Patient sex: M
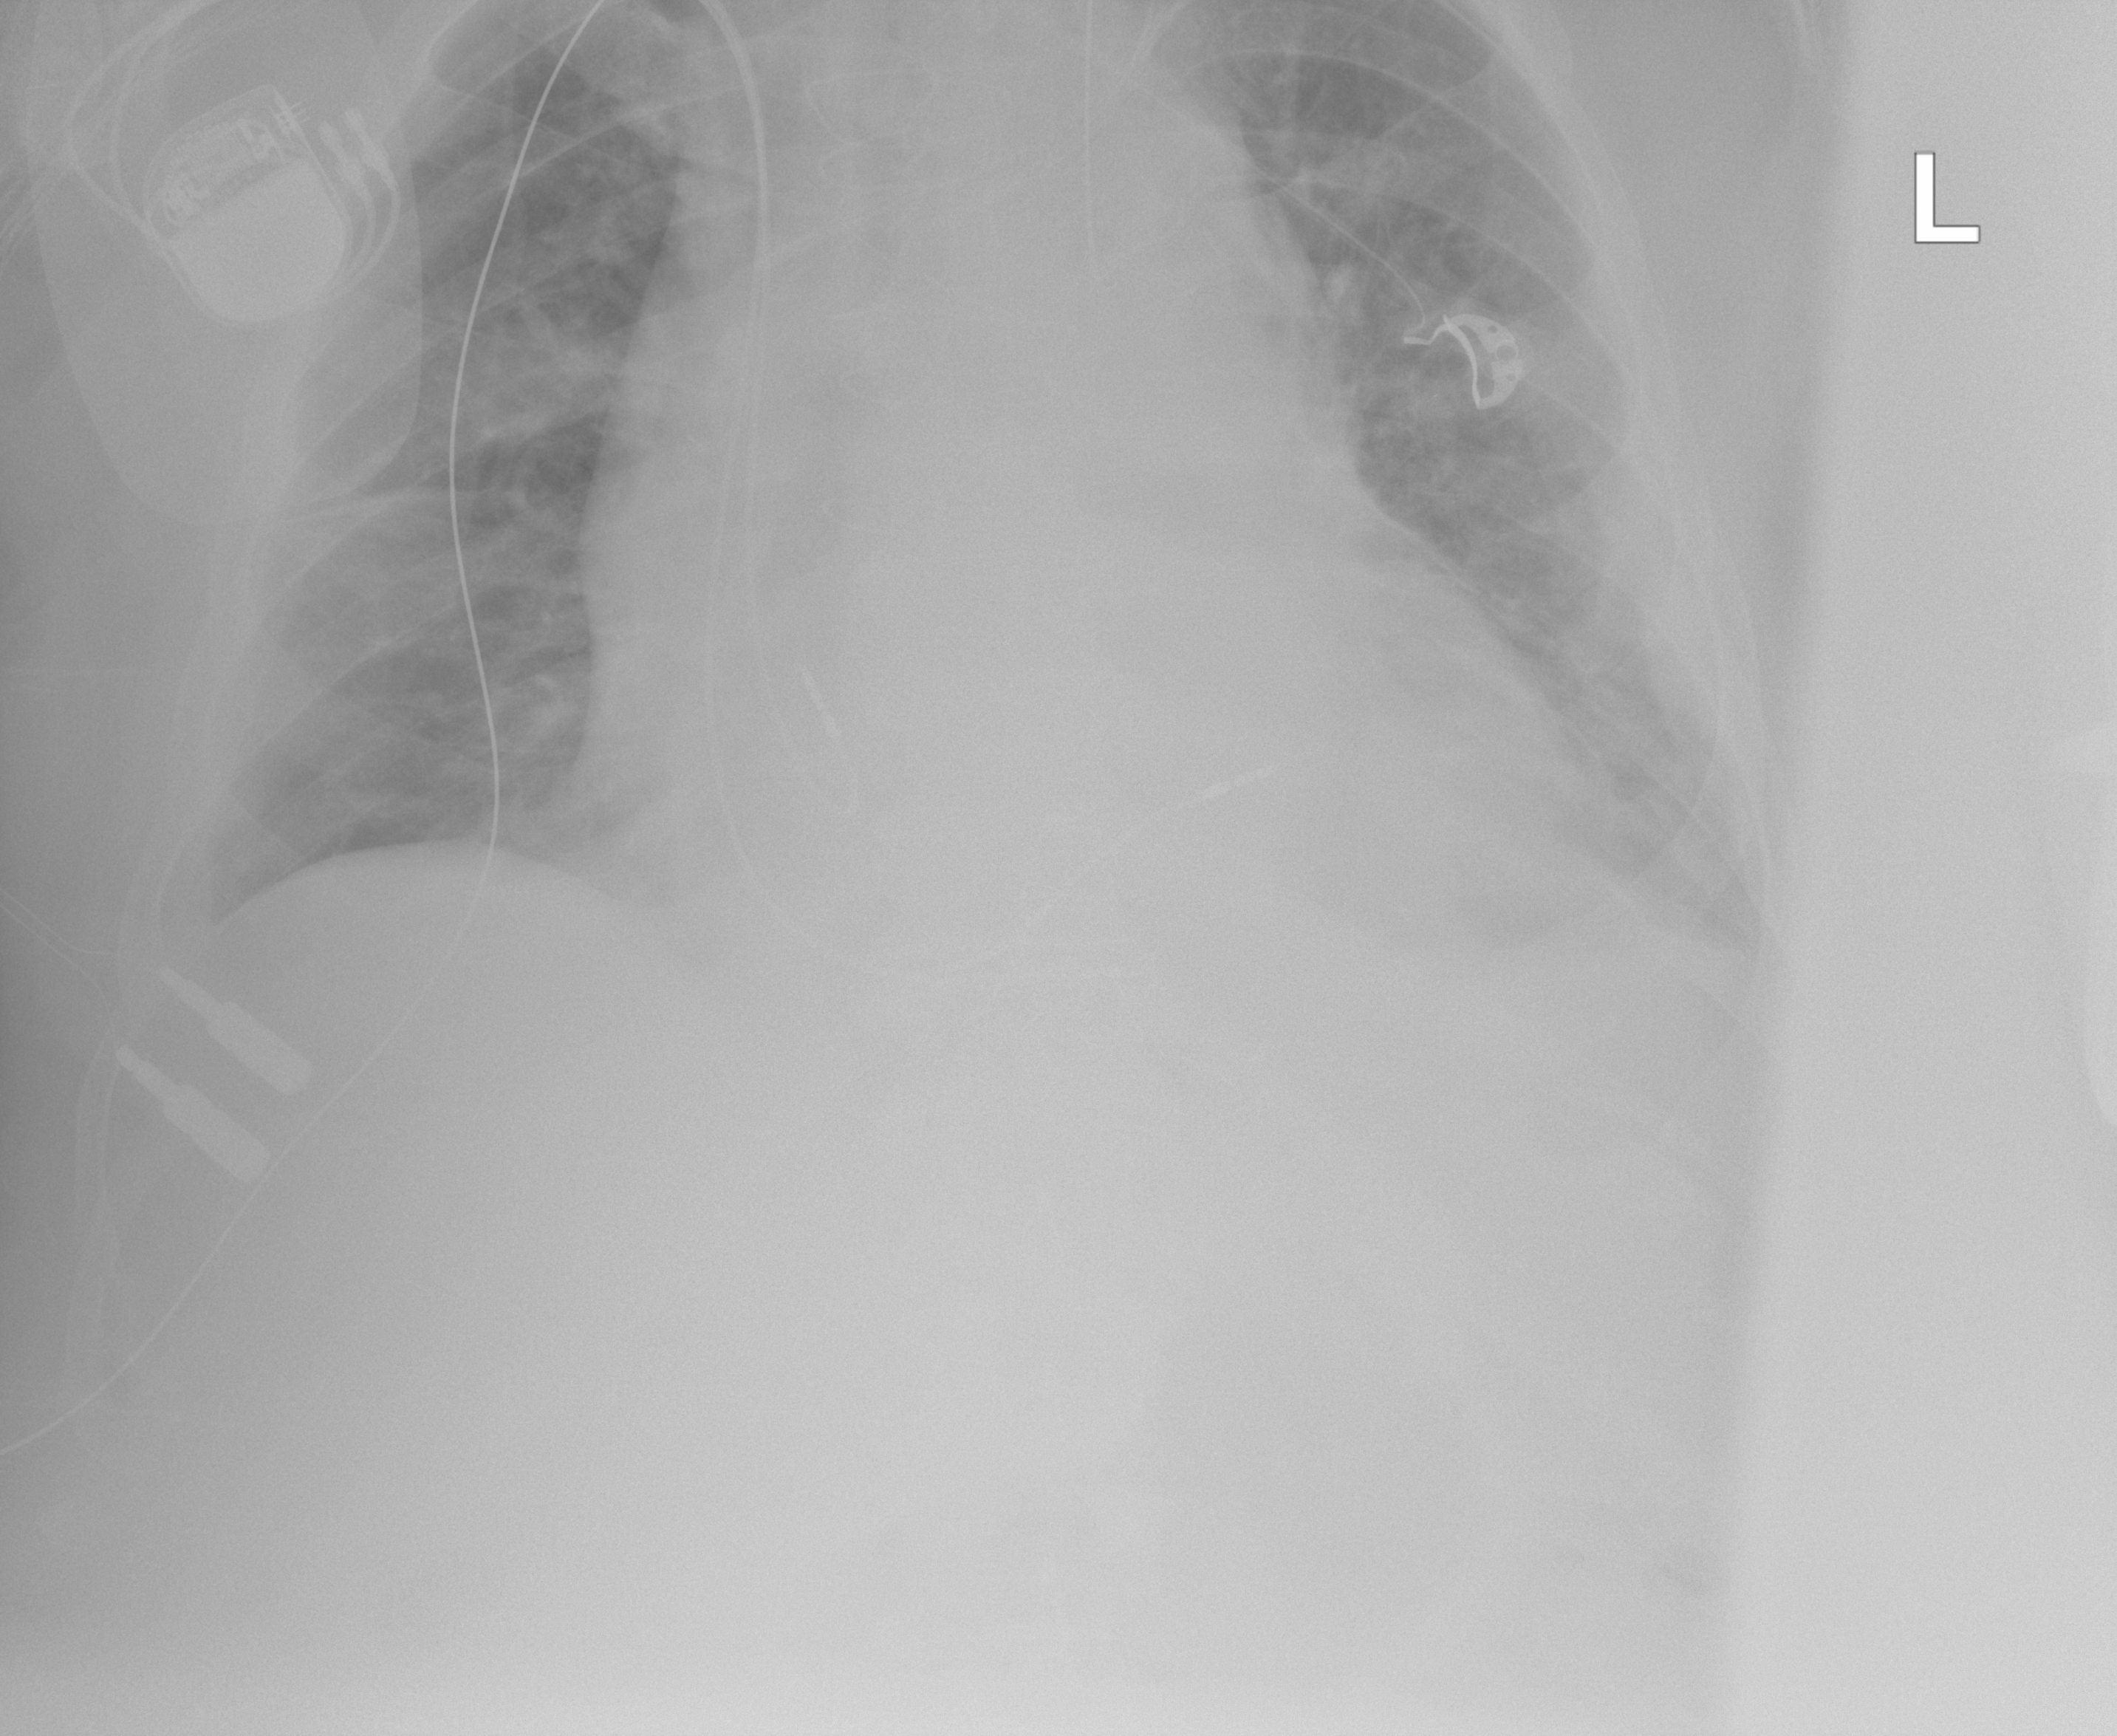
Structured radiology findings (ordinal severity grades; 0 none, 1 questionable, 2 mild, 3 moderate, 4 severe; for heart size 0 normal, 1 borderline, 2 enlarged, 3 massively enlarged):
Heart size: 3
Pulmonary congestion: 2
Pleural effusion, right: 0
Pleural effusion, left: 2
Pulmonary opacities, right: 0
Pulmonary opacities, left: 0
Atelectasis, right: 0
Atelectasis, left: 2